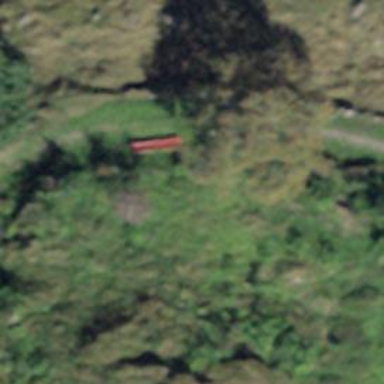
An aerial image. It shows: Bench.